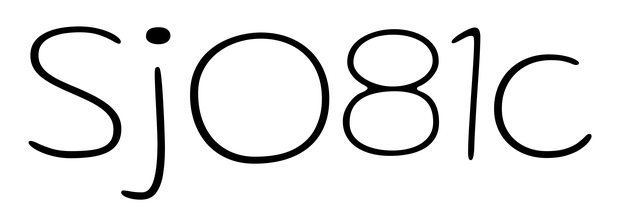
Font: Gluten_Thin